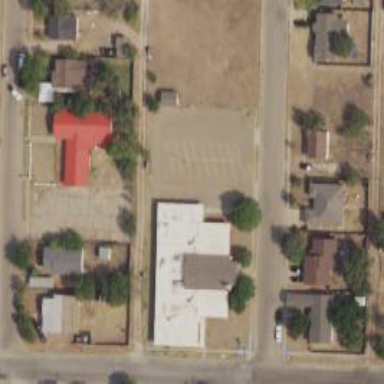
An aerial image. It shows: Alley classified as service road.